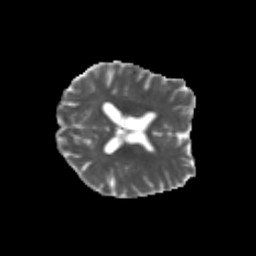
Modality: MD
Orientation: axial
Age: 26
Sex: female
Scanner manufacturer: siemens
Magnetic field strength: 3 T
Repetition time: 3.5 s
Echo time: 0.113 s